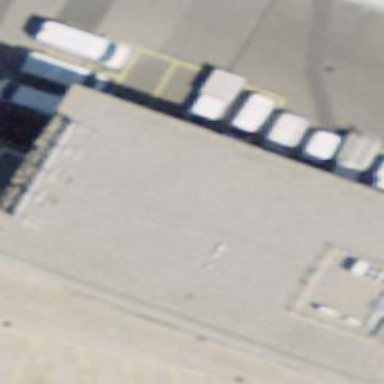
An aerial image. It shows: Industrial building.